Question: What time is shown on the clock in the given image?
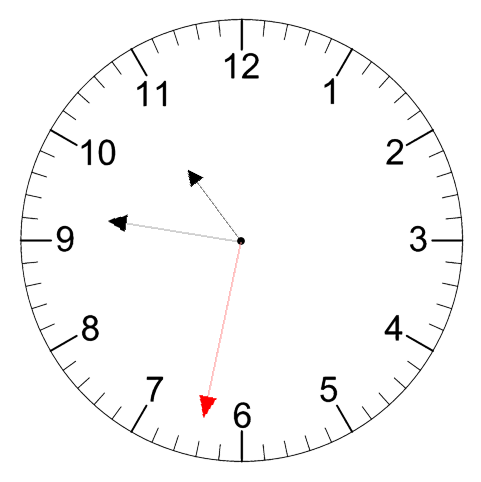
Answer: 10:46:32